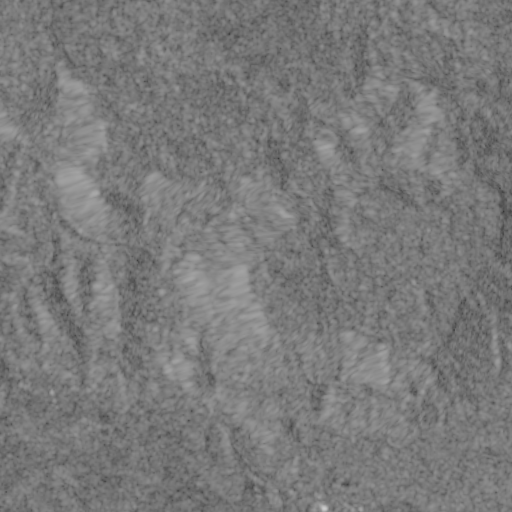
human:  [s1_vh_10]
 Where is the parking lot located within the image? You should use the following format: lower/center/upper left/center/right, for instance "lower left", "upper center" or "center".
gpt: The parking lot is located in the lower of the image.
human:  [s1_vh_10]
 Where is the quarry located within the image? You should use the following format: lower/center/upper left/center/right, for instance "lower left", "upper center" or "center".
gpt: The quarry is located in the lower center of the image.
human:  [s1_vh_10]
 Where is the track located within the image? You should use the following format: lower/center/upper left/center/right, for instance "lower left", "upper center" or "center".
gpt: The track is located in the lower center of the image.
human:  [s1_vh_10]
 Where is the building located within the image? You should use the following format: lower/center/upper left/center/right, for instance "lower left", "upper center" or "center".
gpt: There is no building in the image.

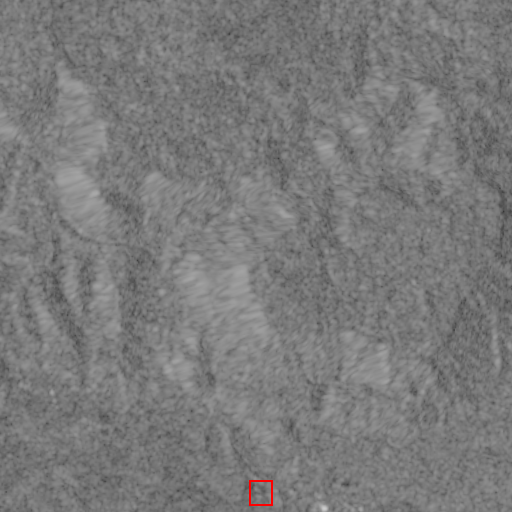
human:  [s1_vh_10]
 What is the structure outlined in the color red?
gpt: The structure outlined in red is a quarry.
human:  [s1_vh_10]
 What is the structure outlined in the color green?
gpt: There is no green outline.